Field crop: maize
Growth stage: 2
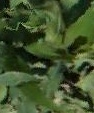
Species: maize